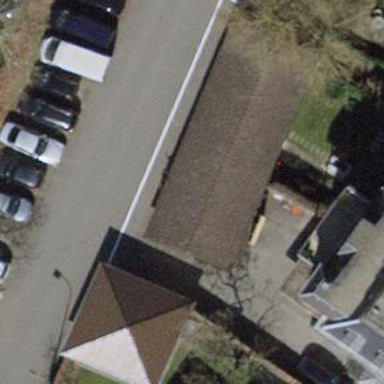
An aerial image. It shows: Group of garages.